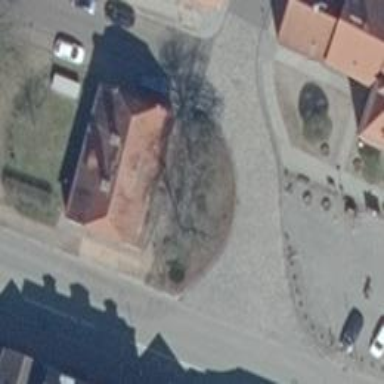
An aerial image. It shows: Police building.